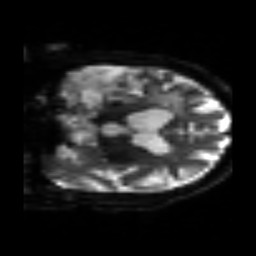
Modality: sbref
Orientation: coronal
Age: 67
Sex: male
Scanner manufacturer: siemens
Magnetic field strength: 3 T
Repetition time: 3.2 s
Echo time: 0.081 s